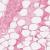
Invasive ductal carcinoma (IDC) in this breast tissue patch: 0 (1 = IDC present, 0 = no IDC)